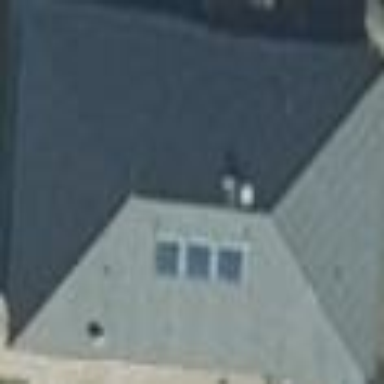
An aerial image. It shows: Building with hipped roof shape.